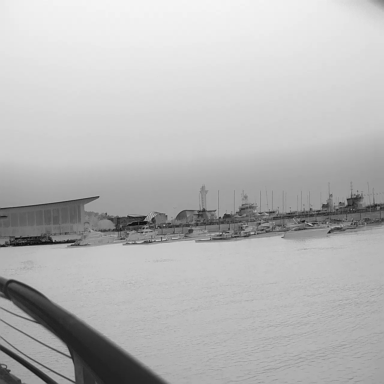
There are three canoes in the infrared image.